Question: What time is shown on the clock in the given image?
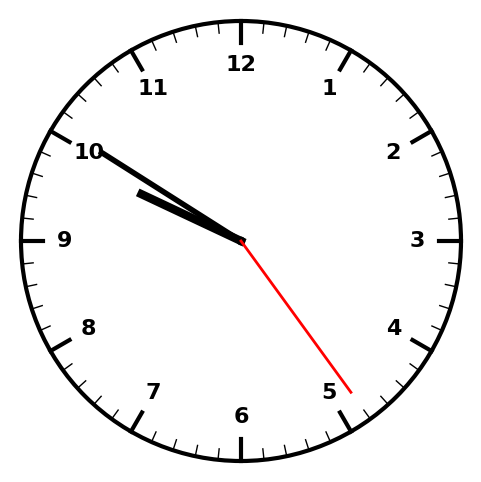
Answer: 09:50:24